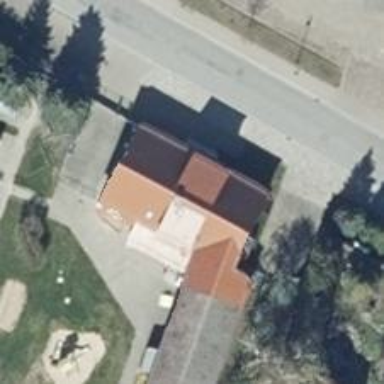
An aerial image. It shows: Kindergarten.